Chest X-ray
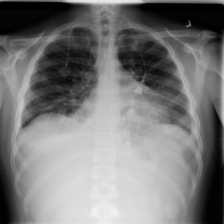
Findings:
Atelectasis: negative
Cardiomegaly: negative
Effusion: negative
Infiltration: negative
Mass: negative
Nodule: positive
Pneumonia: negative
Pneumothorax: negative
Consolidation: negative
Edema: negative
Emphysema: negative
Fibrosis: negative
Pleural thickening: negative
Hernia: negative